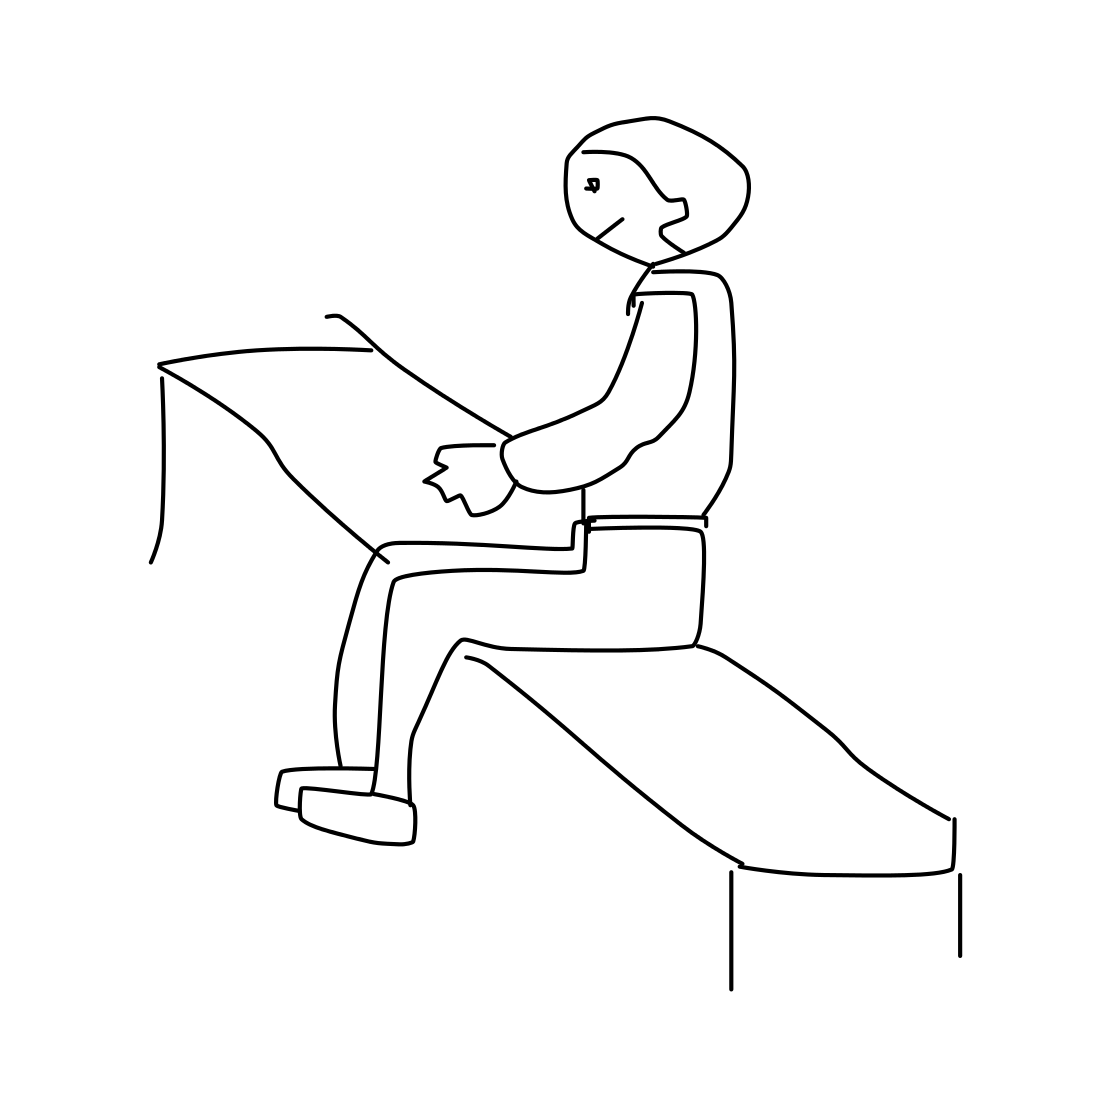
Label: person sitting